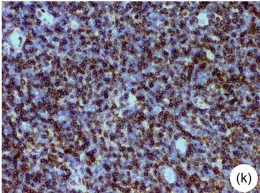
T-lymphoid cells showing weak CD7 immunoreactivity (100x).
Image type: pathology (immunostaining)